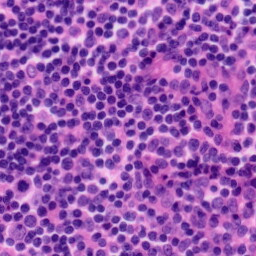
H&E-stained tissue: Tonsil